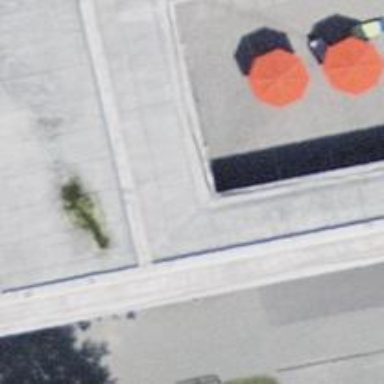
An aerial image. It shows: Restaurant.